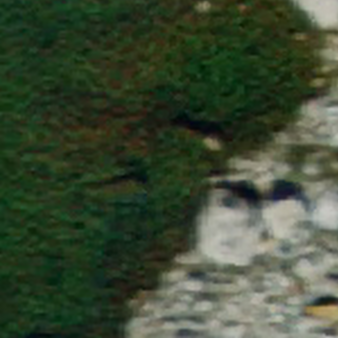
Label: other